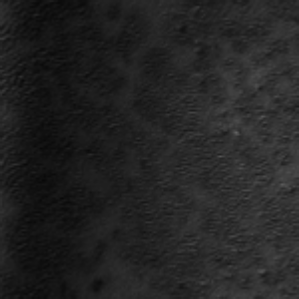
Label: frost